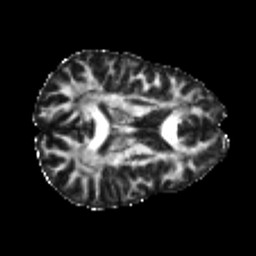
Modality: FA
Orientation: axial
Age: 22
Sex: male
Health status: healthy
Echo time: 0.074 s